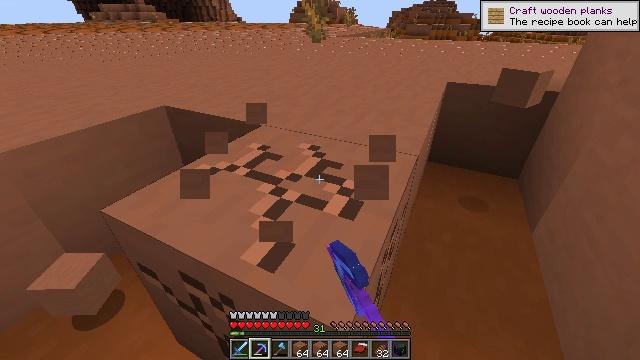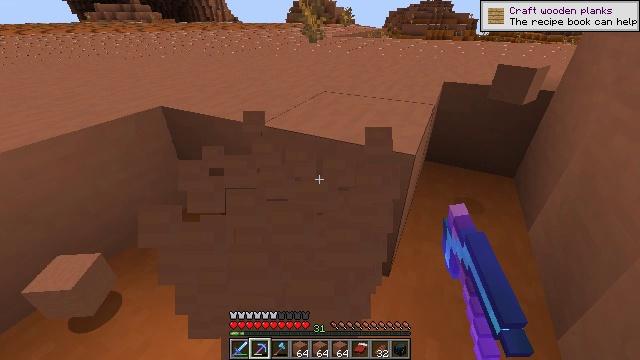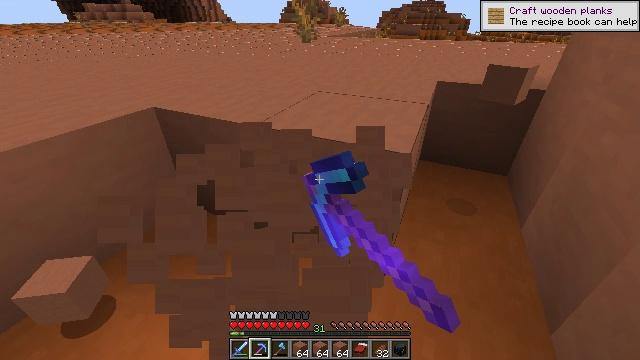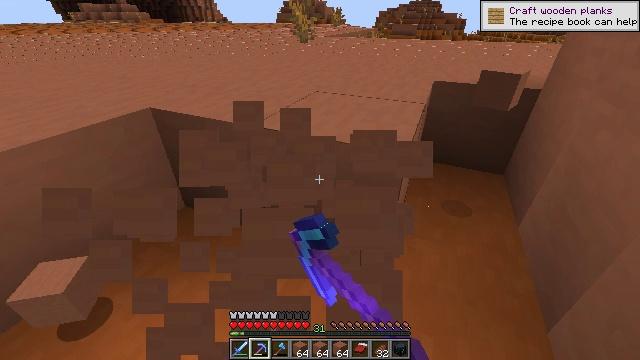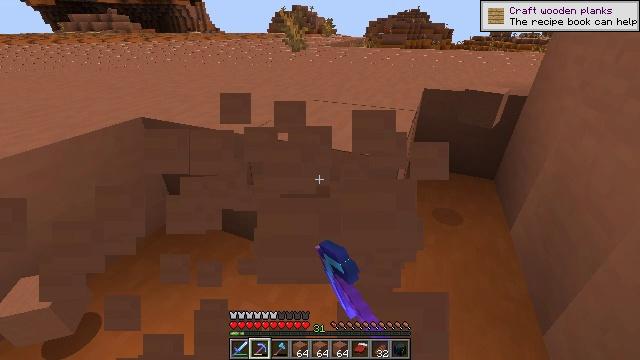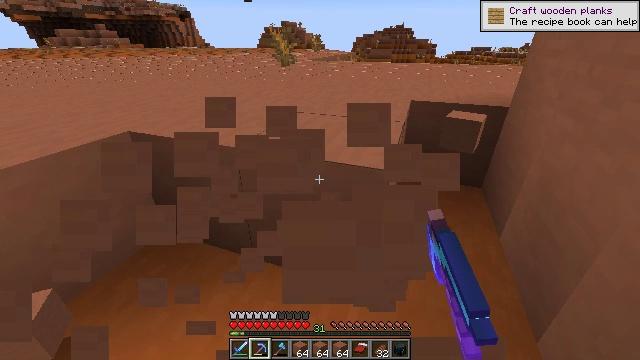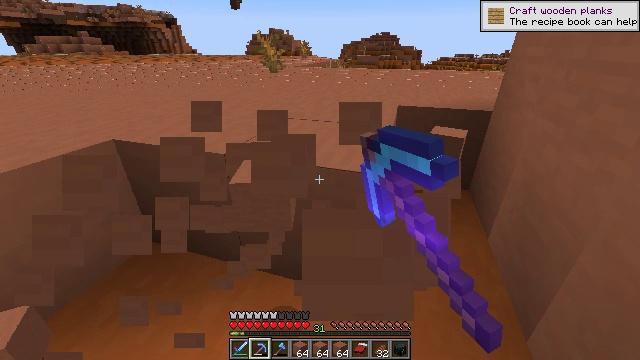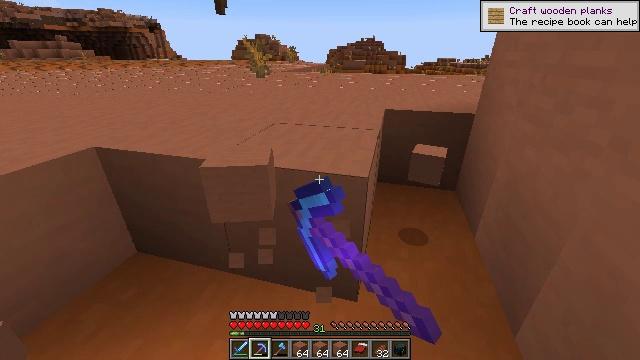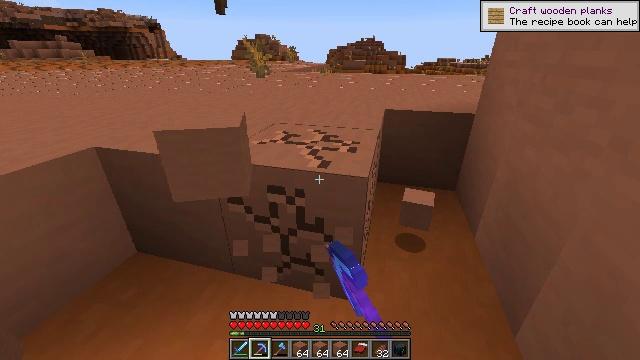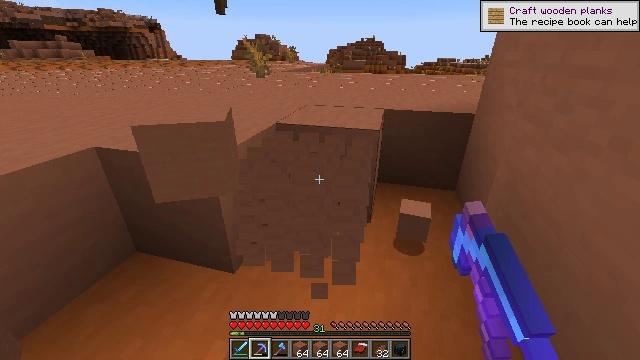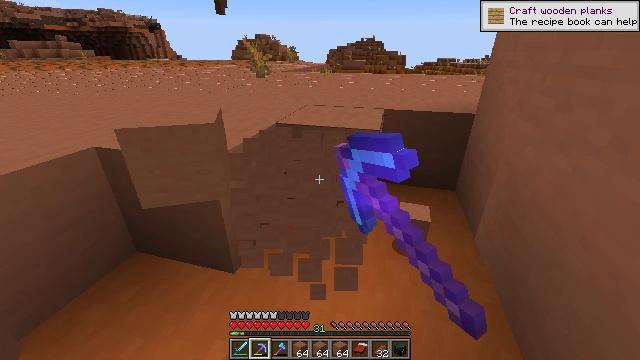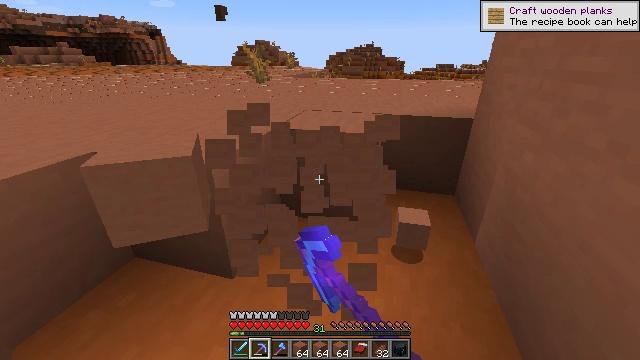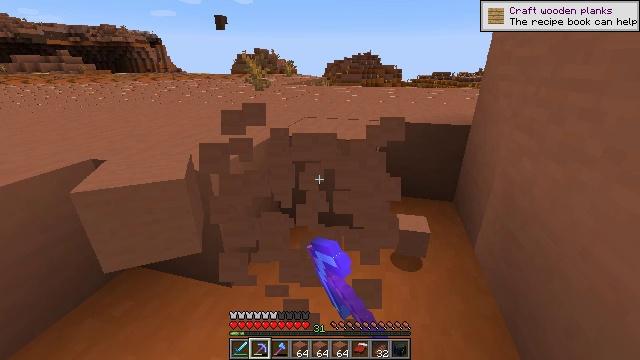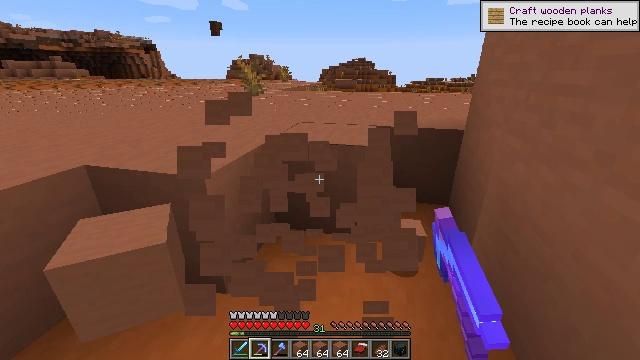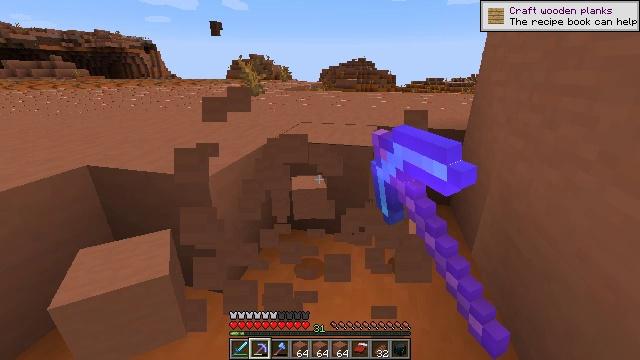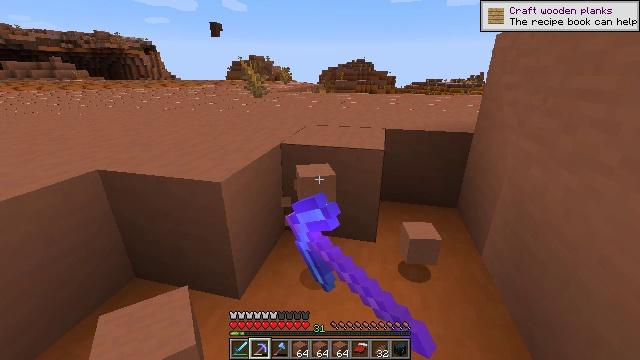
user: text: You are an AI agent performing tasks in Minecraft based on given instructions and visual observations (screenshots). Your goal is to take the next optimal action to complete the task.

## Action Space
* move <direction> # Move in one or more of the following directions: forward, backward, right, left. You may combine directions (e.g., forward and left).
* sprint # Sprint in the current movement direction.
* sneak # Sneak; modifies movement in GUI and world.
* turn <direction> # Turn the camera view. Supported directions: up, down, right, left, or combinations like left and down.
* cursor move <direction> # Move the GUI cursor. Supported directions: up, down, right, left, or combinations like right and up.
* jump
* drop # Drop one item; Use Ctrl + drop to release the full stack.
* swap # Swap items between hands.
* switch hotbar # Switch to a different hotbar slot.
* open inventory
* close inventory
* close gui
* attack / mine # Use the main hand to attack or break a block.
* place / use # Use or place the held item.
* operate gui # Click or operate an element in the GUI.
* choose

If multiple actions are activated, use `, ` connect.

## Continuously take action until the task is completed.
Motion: motion action
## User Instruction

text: Gather terracotta from the structure.
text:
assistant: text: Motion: attack / mine
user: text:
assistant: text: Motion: turn right, attack / mine
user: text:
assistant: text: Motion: attack / mine
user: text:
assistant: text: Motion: turn right and up, attack / mine
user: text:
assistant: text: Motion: turn right and up, attack / mine
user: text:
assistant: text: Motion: turn right and up, attack / mine
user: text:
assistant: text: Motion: turn right, attack / mine
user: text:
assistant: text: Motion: attack / mine
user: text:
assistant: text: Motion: attack / mine
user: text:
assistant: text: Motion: attack / mine
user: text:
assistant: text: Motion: turn up, attack / mine
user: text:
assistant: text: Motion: turn up, attack / mine
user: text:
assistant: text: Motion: turn right and up, attack / mine
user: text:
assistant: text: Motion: move left, attack / mine
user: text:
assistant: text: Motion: move forward and move left, attack / mine
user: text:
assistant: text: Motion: move forward and move left, attack / mine
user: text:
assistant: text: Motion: move forward and move left, attack / mine
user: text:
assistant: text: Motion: move forward and move left, turn down, attack / mine
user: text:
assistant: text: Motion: move forward and move left, turn left and down, attack / mine
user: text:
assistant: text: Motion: turn left and down, attack / mine
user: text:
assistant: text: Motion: turn left and down, attack / mine
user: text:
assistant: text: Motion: turn left, attack / mine
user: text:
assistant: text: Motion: attack / mine
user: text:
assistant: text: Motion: attack / mine
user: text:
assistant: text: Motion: turn right, attack / mine
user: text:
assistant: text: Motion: turn right, attack / mine
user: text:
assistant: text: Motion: turn right, attack / mine
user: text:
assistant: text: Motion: turn right, attack / mine
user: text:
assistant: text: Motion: move forward, attack / mine
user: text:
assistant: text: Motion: move forward, attack / mine